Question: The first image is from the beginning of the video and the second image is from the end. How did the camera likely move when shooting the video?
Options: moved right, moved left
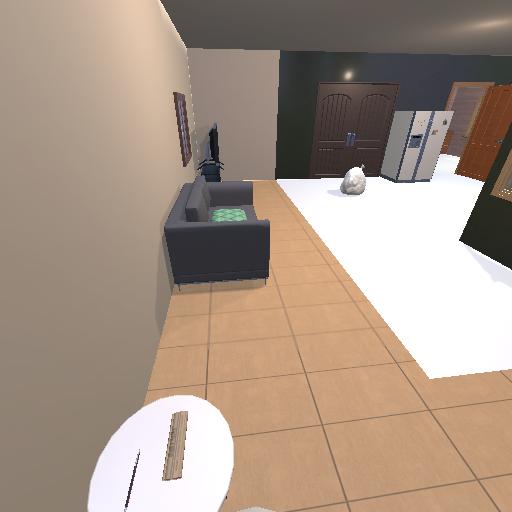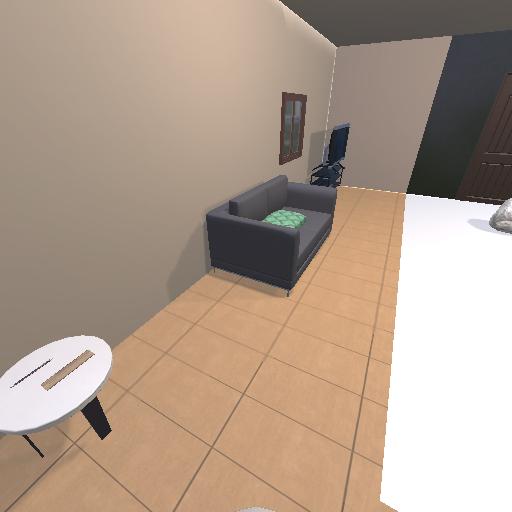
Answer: moved right